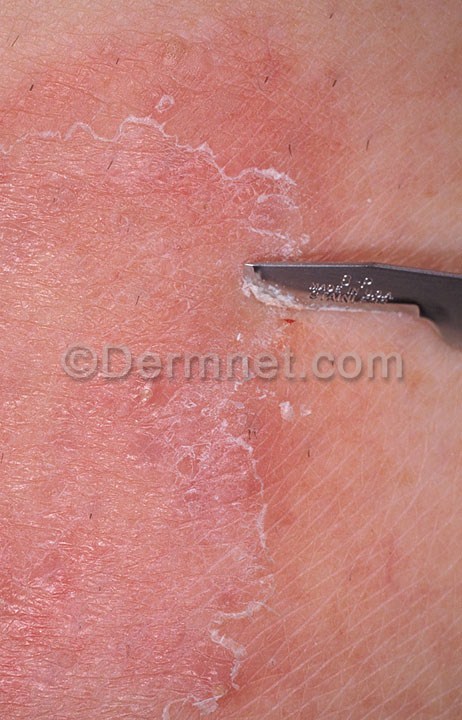
Disease: Tinea Ringworm Candidiasis and other Fungal Infections